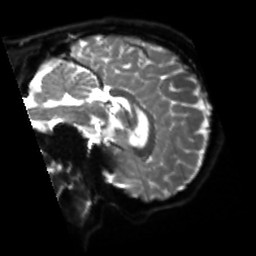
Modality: sbref
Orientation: sagittal
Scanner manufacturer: siemens
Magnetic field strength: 3 T
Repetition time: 4 s
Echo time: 0.0594 s